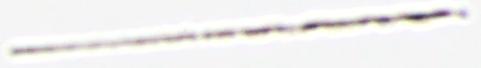
Label: Rhizosolenia